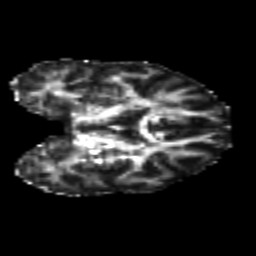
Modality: FA
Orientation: coronal
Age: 26
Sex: female
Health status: healthy
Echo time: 0.074 s